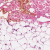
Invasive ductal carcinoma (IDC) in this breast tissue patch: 0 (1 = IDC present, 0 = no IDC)